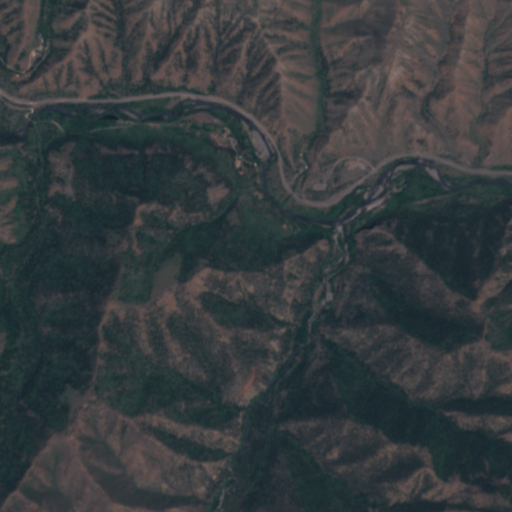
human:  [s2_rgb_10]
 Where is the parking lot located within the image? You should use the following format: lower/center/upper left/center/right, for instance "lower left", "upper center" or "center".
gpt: The parking lot is located in the center of the image.
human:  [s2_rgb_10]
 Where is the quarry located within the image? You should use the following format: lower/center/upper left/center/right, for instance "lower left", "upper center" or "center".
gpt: There is no quarry in the image.